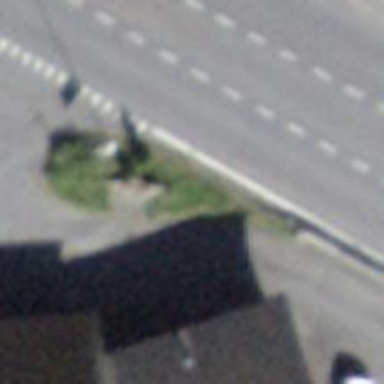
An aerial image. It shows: Bus stop with platform for public transport.